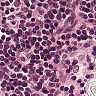
Metastatic tissue present: no